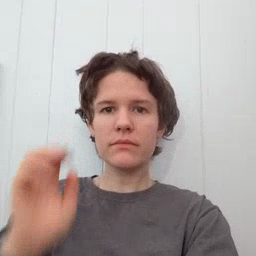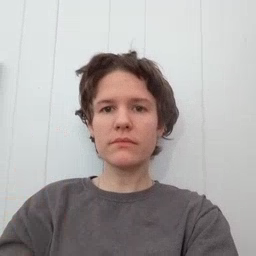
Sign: lion